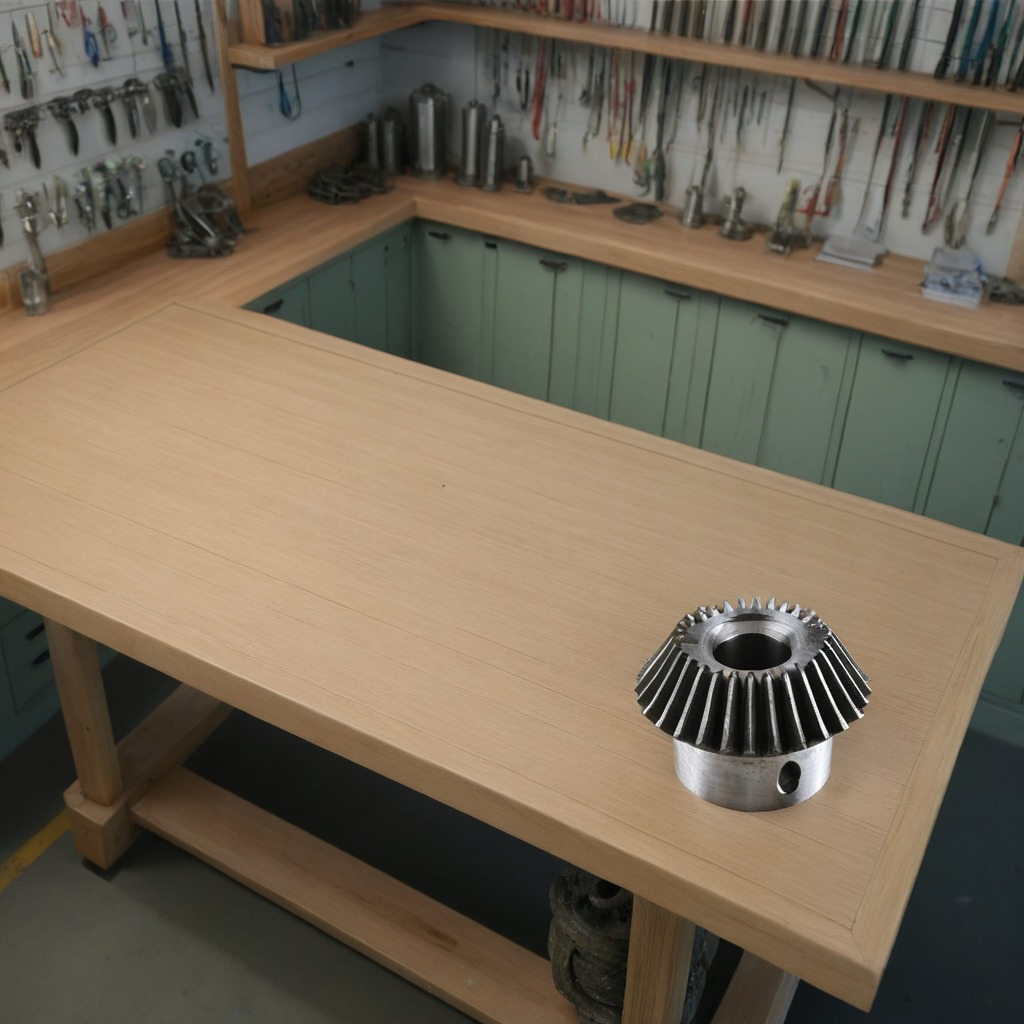
A steel gear with teeth is lying on a workbench inside a coastal fishing gear workshop.